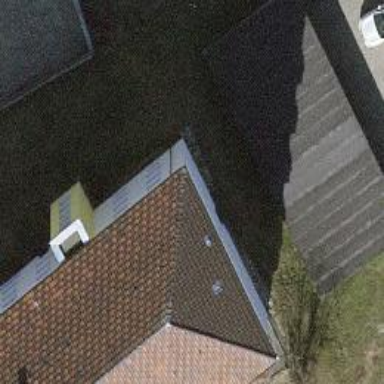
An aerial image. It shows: Flat roofed garages.